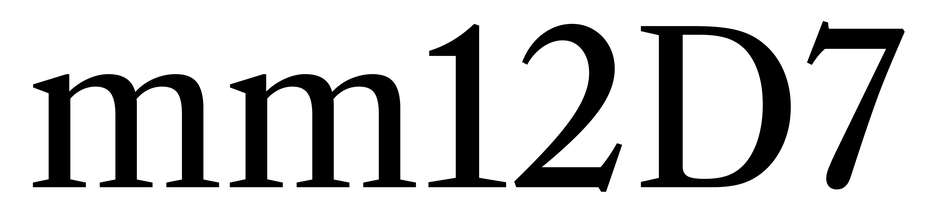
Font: LibreCaslonText_Regular